Question: The output of Jupyter notebook was not able to show the value. May I know how I can change the width to fix the display problem?

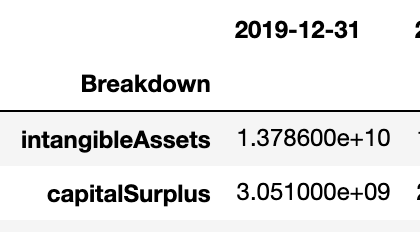
Answer: one thing you must try is, reduce the number of digits after the period(.)
in pandas, there is an option
initial output:
'''
random
0 2.339650e-03
1 6.714034e-02
2 1.381005e-15
3 4.846619e-05
4 6.375477e-06
'''
Changed the pattern by using the following code:
'''
dd = df.apply(lambda x: '%.10f' % x, axis=1)
'''
corrected output:
'''
0 <PHONE>
1 <PHONE>
2 <PHONE>
3 <PHONE>
4 <PHONE>
'''
instead of '.10f' you and use any less number. because there is no need to put that much digit after the period